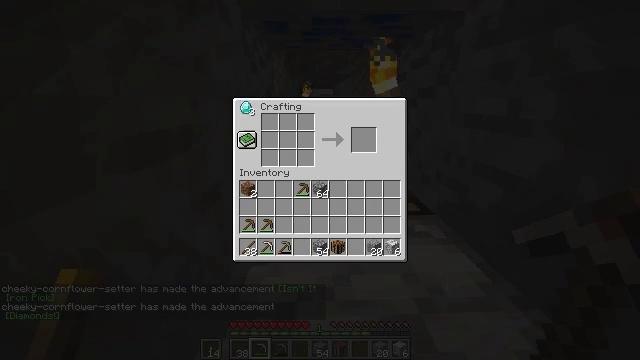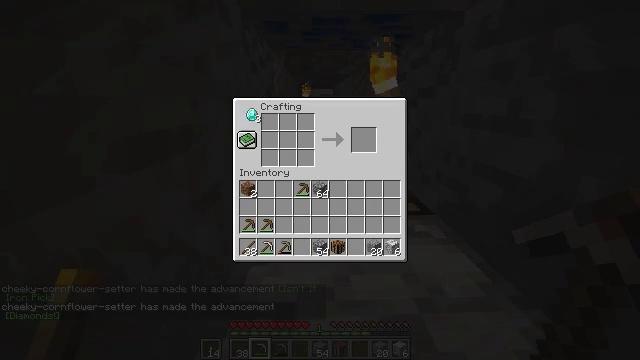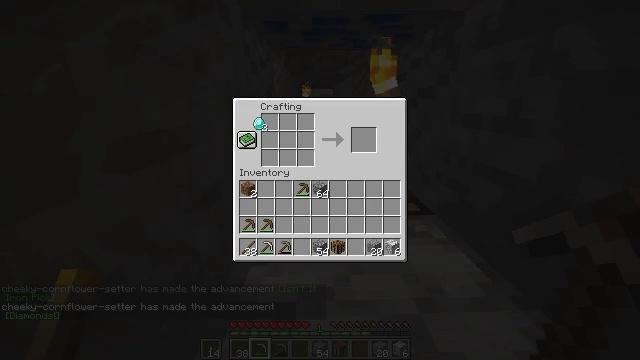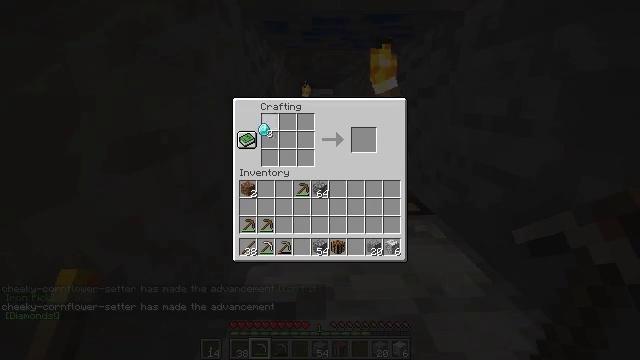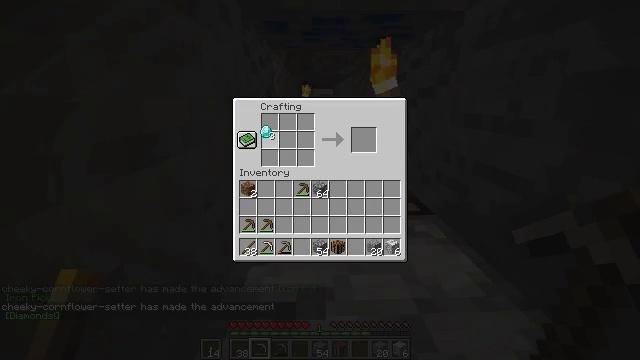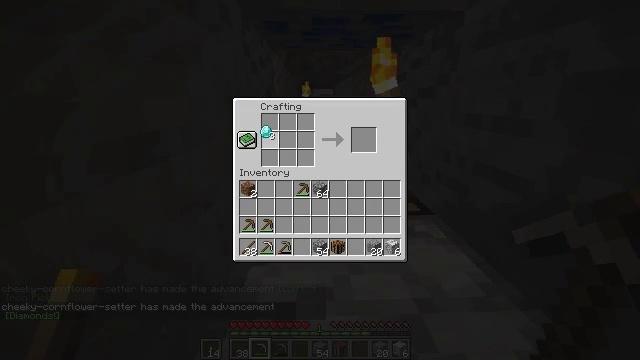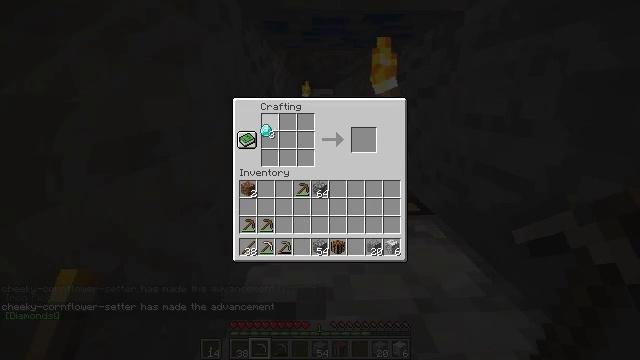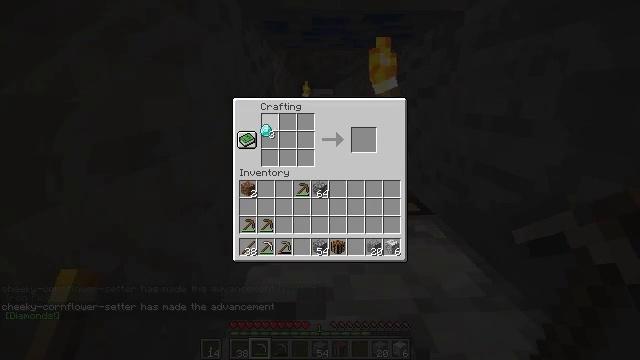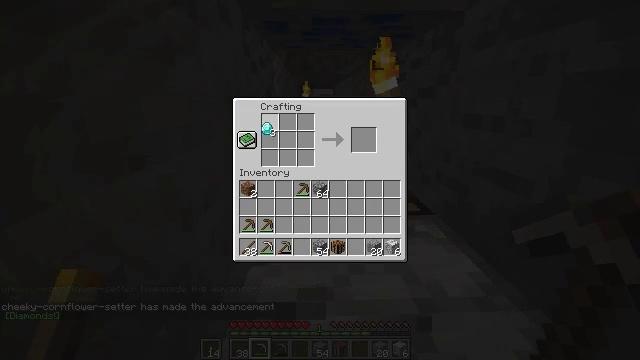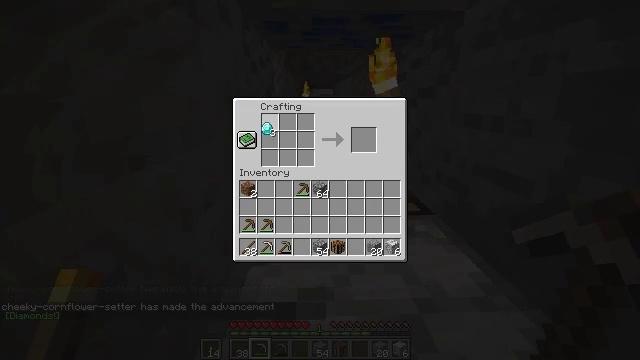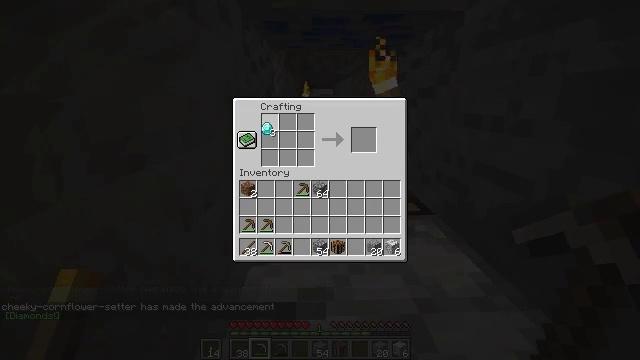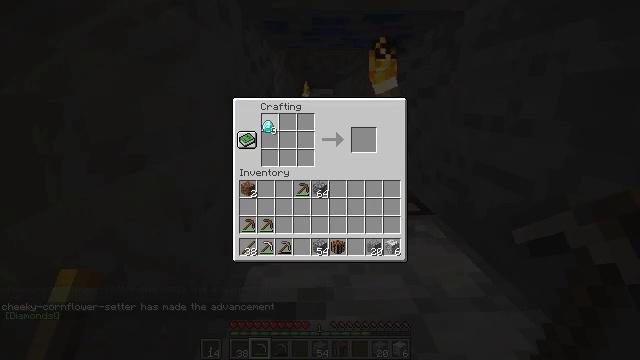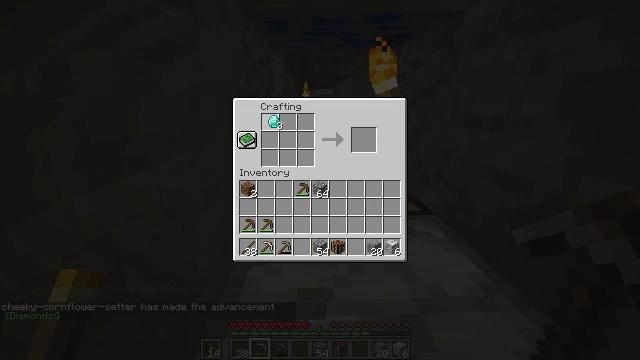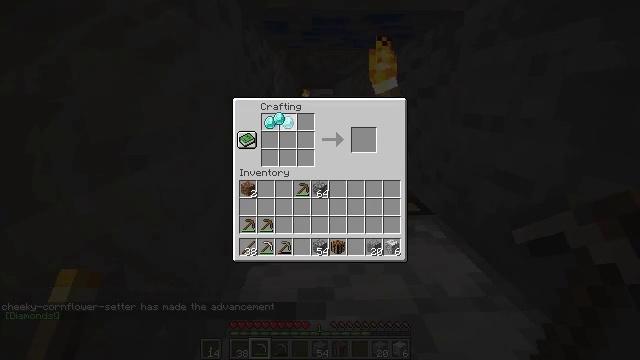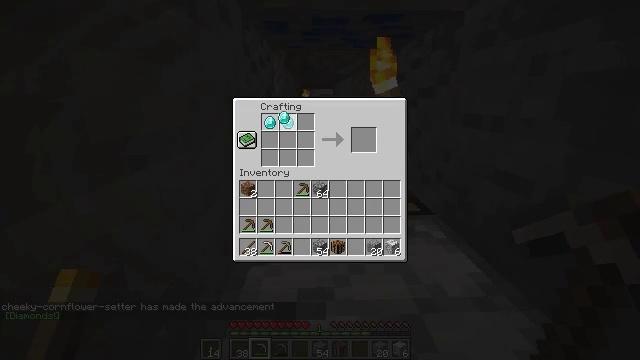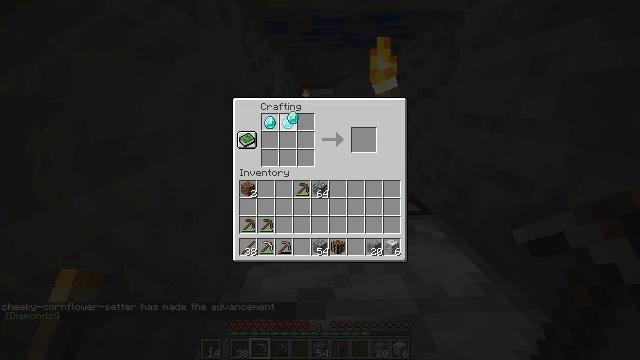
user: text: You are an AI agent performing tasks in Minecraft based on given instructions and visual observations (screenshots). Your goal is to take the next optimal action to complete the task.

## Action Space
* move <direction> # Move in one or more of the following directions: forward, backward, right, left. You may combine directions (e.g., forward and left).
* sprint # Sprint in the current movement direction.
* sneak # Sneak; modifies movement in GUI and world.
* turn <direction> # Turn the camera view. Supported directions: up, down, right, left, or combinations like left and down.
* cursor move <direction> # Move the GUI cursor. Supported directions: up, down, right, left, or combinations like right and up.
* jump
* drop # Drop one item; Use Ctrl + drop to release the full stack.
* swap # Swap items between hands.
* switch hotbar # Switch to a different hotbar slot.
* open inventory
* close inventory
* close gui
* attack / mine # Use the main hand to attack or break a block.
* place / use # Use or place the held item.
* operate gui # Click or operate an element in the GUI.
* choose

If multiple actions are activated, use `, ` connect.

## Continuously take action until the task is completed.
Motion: motion action
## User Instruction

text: Interact with the crafting table to craft a diamond pickaxe.
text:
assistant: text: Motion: cursor move down
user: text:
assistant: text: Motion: cursor move right and down
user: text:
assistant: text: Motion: no_op
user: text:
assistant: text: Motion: no_op
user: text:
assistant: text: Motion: no_op
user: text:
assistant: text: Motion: no_op
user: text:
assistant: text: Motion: no_op
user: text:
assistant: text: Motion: no_op
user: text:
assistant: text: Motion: no_op
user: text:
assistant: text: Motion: operate gui
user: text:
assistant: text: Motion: operate gui
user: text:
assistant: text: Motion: operate gui
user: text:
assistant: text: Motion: operate gui
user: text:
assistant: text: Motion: operate gui
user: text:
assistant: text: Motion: cursor move right, operate gui
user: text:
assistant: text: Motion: operate gui
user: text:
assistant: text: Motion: operate gui
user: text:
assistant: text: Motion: operate gui
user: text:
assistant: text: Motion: operate gui
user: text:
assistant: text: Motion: operate gui
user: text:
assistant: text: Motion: operate gui
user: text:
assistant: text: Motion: operate gui
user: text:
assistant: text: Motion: no_op
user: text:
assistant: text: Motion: cursor move down
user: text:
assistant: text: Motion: cursor move down
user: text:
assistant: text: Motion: cursor move left and down
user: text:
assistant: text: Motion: cursor move down
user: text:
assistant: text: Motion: cursor move left and down
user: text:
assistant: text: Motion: cursor move down
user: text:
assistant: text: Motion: cursor move down